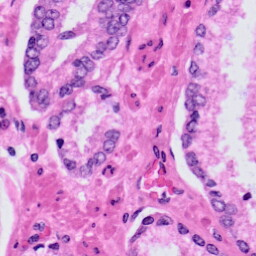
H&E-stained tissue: Prostate